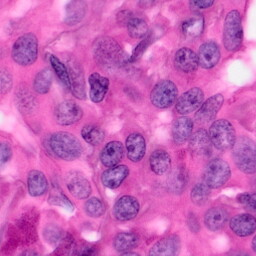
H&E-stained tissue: Pancreatic